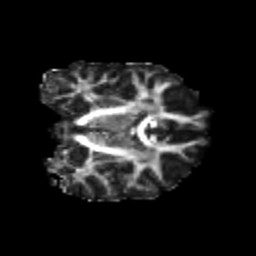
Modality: FA
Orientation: coronal
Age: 19
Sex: female
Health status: healthy
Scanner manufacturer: philips
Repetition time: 7.389 s
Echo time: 0.08599 s